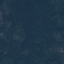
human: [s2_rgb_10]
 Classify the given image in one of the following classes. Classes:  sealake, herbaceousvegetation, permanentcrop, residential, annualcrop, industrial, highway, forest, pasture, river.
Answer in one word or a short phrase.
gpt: Forest